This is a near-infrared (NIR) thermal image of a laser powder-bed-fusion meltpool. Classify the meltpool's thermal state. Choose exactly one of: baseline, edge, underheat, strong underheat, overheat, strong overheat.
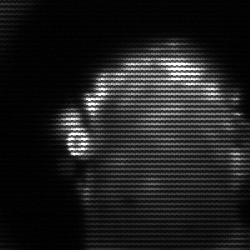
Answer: baseline